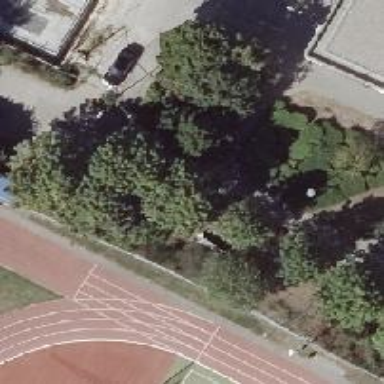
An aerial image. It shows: Semi-deciduous broadleaved tree with lush foliage.